Question: I am creating Password reset user flow for my b2c users. From portal, I can create like this:

Is it supported to do the same from powershell or rest api?
I tried checking most of the graph v1.0 docs but I found nothing related to b2c. I want to implement this to avoid doing it manually from the portal.
Can anyone help me out with commands if they exist? If not, is there any other way possible to achieve this?
TIA
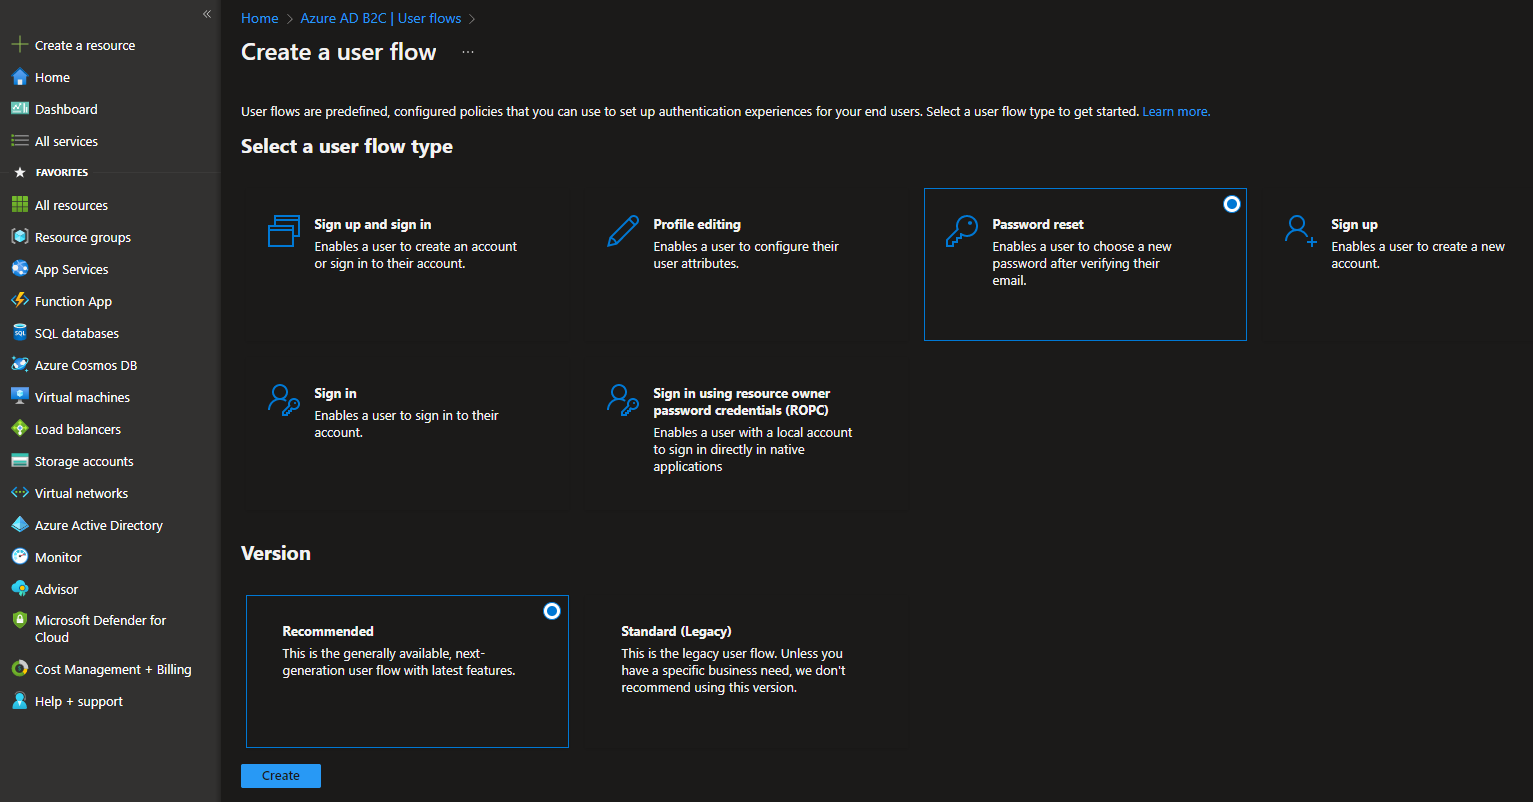
Answer: I created an Azure AD B2C application and granted API permissions like below:
Make sure to grant 'IdentityUserFlow.ReadWrite.All' permission:

'''
https://login.microsoftonline.com/TenantID/oauth2/v2.0/token
client_id=Your_client_ID
client_secret=Your_client_Secret
grant_type=client_credentials
scope=https://graph.microsoft.com/.default
'''

In , select Type as Bearer Token and paste the access token like below:

In the Header tab, add 'Content-type: application/json' and In the add like below:
'''
{
"id": "testuserflow",
"userFlowType": "passwordReset",
"userFlowTypeVersion": 3
}
'''

'''
POST https://graph.microsoft.com/beta/identity/b2cUserFlows
'''